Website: home-depot
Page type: payment
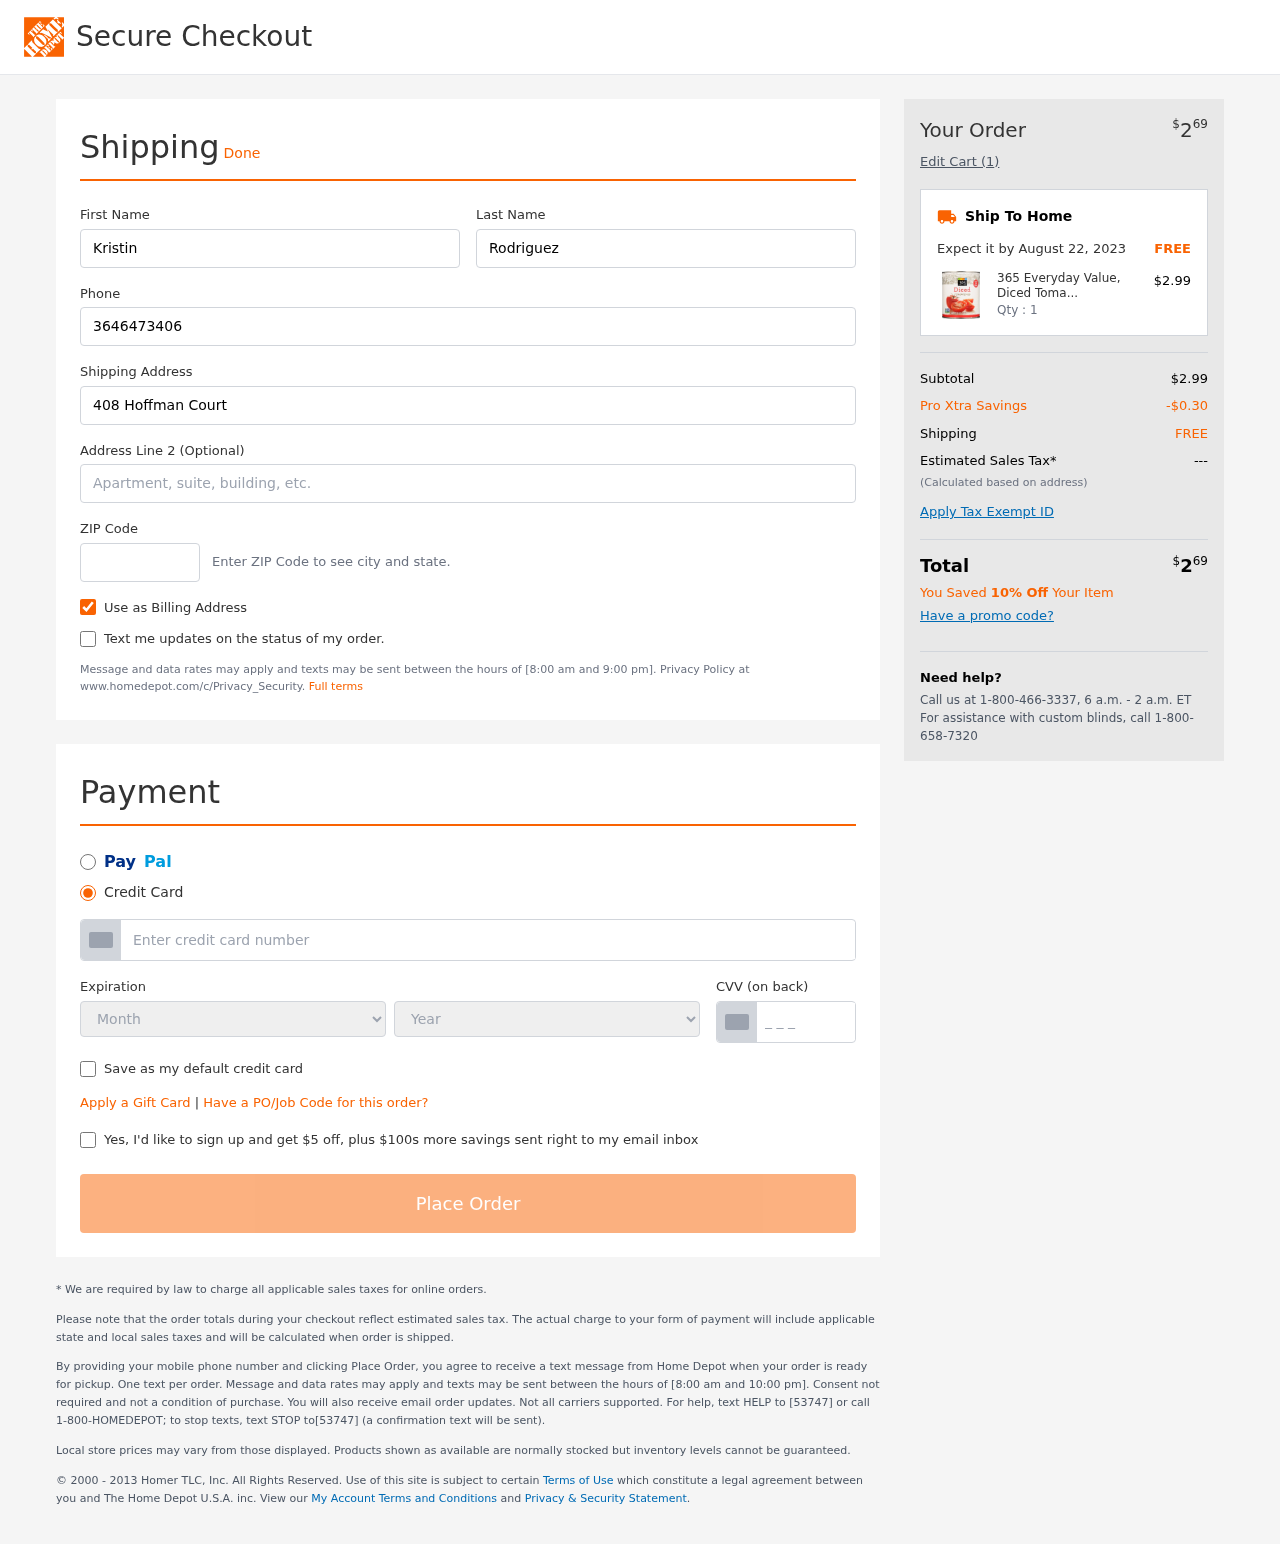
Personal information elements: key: PII_CARD_CVV
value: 792
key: PII_CARD_EXPIRY_MONTH
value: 03
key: PII_CARD_EXPIRY_YEAR
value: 26
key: PII_CARD_NUMBER
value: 4392 0624 4446 5312
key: PII_FIRSTNAME
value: Kristin
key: PII_LASTNAME
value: Rodriguez
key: PII_PHONE
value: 3646473406
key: PII_POSTCODE
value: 83231
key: PII_STREET
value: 408 Hoffman Court Apt. 880
Product elements: key: PRODUCT1_NAME
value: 365 Everyday Value, Diced Tomatoes, 28 oz
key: PRODUCT1_PRICE
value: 2.99
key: PRODUCT1_QUANTITY
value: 1
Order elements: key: ORDER_TOTAL
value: $269
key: ORDER_NUM_ITEMS
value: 1
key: ORDER_DELIVERY_DATE
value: August 22, 2023
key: ORDER_SUBTOTAL
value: $2.99
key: ORDER_DISCOUNT
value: -$0.30
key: ORDER_SHIPPING_COST
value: FREE